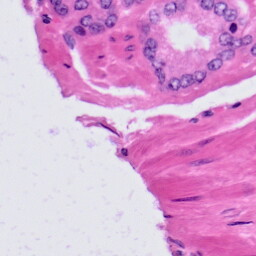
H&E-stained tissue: Prostate